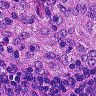
Metastatic tissue present: no